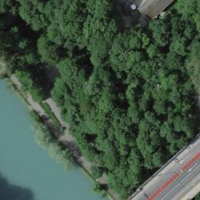
EUNIS habitat code: 53
Species observed at this site:
Hedera helix
Allium ursinum
Rubus caesius
Impatiens balfourii